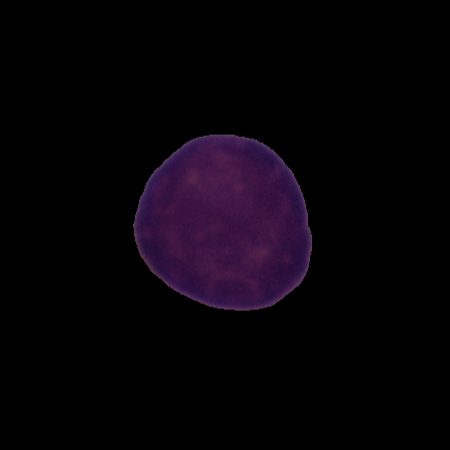
Label: healthy